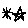
Label: star